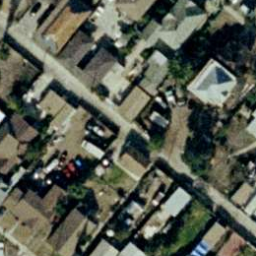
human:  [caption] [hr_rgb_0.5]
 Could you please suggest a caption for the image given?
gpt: There are lots of houses pressed together wothe a road goes through them .

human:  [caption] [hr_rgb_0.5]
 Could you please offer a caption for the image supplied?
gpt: This is a dense residential area with houses and roads .

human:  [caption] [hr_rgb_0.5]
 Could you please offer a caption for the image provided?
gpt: Lots of houses are pressed together .

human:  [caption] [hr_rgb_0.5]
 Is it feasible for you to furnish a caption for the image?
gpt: It is a dense residential area with lots of houses pressed together .

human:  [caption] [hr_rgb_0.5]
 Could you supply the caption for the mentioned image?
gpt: Lots of houses pressed together and a road goes through them .